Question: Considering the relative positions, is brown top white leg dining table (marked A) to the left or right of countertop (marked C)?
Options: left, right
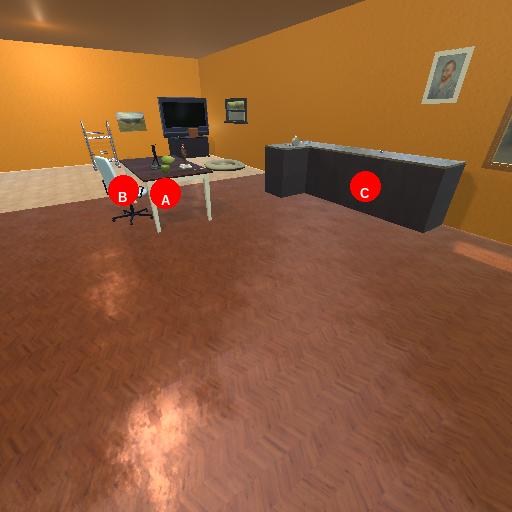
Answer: left